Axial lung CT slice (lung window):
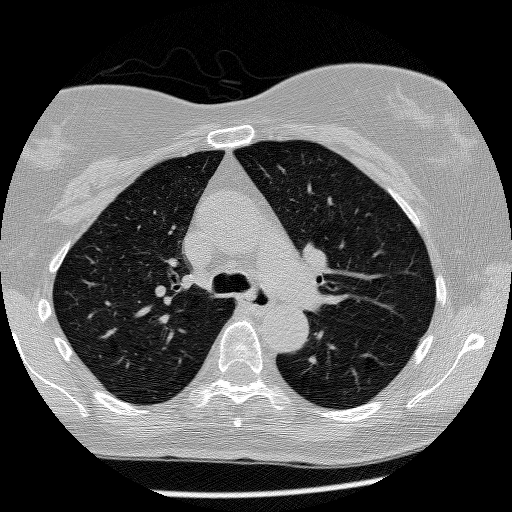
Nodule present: no